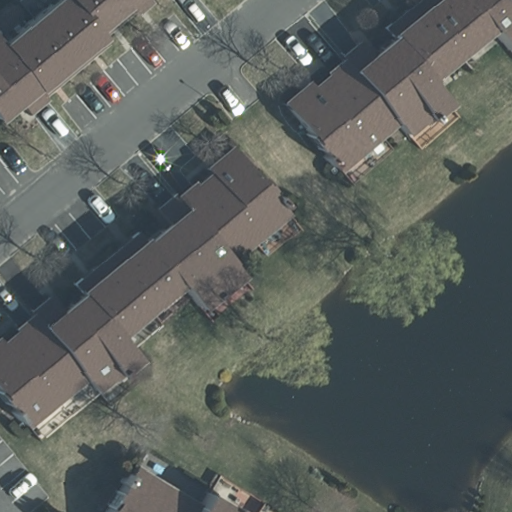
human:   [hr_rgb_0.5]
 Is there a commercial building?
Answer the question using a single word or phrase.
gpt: no

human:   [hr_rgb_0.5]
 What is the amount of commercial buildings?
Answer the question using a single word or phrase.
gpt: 0

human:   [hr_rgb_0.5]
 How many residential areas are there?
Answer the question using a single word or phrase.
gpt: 1

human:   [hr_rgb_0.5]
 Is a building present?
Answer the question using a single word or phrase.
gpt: yes

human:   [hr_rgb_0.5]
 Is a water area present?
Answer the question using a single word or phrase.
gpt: yes

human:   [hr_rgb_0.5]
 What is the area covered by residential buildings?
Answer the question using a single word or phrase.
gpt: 1863m2

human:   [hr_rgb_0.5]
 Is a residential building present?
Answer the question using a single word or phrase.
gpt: yes

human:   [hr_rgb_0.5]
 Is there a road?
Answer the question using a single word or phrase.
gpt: yes

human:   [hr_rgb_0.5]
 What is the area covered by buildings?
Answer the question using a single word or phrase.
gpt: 1863m2

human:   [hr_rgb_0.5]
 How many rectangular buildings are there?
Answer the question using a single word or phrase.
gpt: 2

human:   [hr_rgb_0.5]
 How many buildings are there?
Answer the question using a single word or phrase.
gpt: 4

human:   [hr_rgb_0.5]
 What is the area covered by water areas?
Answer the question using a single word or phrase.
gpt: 1997m2

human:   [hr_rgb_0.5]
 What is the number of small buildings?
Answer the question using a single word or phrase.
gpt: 2

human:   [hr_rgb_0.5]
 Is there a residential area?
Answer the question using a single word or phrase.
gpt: yes

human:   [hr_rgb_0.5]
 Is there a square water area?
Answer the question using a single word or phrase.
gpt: no

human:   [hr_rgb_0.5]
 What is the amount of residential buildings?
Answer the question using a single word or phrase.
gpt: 4

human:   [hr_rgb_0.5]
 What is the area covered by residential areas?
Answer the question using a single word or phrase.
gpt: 10632m2

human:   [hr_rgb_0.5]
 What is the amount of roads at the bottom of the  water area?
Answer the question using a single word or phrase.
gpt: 0

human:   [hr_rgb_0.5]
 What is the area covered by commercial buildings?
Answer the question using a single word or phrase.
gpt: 0m2

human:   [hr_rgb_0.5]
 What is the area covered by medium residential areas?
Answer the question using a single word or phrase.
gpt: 0m2

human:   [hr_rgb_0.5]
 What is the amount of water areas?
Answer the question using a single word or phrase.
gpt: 1

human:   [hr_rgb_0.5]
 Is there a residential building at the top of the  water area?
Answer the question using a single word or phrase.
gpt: yes

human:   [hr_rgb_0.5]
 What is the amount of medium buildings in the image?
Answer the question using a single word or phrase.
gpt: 1

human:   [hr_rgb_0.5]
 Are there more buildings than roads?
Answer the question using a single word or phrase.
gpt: yes

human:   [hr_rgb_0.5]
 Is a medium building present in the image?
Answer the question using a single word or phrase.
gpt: yes

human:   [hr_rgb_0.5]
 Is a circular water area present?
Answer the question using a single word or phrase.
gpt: no

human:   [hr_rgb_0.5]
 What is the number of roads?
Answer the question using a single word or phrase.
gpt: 1

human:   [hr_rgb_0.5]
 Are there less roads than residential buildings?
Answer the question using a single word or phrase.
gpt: yes

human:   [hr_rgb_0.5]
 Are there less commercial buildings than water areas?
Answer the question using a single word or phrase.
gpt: yes

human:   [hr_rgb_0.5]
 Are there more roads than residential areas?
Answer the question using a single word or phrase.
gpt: no

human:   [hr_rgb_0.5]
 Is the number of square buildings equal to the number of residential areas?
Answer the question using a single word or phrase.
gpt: no

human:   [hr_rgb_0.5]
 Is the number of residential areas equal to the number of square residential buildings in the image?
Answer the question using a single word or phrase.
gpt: no

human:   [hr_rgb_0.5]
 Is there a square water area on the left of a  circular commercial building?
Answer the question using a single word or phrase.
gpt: no

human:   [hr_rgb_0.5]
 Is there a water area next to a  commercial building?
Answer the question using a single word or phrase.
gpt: no

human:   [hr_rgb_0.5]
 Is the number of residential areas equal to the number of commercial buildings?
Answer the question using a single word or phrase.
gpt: no

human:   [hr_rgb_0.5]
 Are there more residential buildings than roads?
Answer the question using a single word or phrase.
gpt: yes

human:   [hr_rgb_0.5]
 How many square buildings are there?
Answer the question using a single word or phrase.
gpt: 0

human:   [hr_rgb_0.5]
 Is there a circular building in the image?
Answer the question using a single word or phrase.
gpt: no

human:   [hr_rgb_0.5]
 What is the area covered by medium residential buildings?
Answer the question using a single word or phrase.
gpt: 423m2

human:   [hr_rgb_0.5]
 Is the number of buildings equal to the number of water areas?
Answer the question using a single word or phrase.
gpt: no

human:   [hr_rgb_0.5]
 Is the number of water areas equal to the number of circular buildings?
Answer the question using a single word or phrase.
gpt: no

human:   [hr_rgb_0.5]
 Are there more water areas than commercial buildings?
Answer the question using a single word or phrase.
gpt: yes

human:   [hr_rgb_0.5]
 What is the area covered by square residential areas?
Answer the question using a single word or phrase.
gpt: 0m2

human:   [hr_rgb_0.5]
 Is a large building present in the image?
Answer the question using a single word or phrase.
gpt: yes

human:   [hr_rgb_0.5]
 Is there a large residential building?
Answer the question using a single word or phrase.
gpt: yes

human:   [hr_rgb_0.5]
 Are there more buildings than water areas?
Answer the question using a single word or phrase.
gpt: yes

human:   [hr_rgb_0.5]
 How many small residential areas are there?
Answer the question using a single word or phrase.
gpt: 0

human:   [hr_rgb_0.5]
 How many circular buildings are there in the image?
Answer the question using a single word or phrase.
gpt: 0

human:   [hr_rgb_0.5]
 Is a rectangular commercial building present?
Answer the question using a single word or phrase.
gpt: no

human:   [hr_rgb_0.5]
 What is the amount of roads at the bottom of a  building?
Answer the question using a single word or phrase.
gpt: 1

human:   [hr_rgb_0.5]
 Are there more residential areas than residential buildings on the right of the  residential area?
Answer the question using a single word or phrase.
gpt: yes

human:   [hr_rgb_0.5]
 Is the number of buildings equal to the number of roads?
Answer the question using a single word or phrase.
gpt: no

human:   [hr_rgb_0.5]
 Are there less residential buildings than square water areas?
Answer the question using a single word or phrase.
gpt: no

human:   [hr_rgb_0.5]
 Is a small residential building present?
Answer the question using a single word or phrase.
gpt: yes

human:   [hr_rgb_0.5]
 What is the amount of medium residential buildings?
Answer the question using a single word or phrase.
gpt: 1

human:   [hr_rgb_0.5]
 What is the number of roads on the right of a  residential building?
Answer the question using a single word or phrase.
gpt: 1

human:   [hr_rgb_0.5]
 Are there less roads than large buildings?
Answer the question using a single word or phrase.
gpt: no

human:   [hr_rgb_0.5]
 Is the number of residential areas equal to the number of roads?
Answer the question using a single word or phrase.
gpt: yes

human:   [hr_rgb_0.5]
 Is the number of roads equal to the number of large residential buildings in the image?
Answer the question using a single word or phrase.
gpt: yes

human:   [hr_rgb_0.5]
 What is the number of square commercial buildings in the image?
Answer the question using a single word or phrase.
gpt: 0

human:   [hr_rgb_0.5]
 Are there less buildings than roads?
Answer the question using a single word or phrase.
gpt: no

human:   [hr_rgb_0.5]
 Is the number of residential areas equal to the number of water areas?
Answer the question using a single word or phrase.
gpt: yes

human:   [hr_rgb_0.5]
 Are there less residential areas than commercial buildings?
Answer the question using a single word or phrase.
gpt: no

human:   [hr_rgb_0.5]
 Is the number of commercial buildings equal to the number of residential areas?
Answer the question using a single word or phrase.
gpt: no